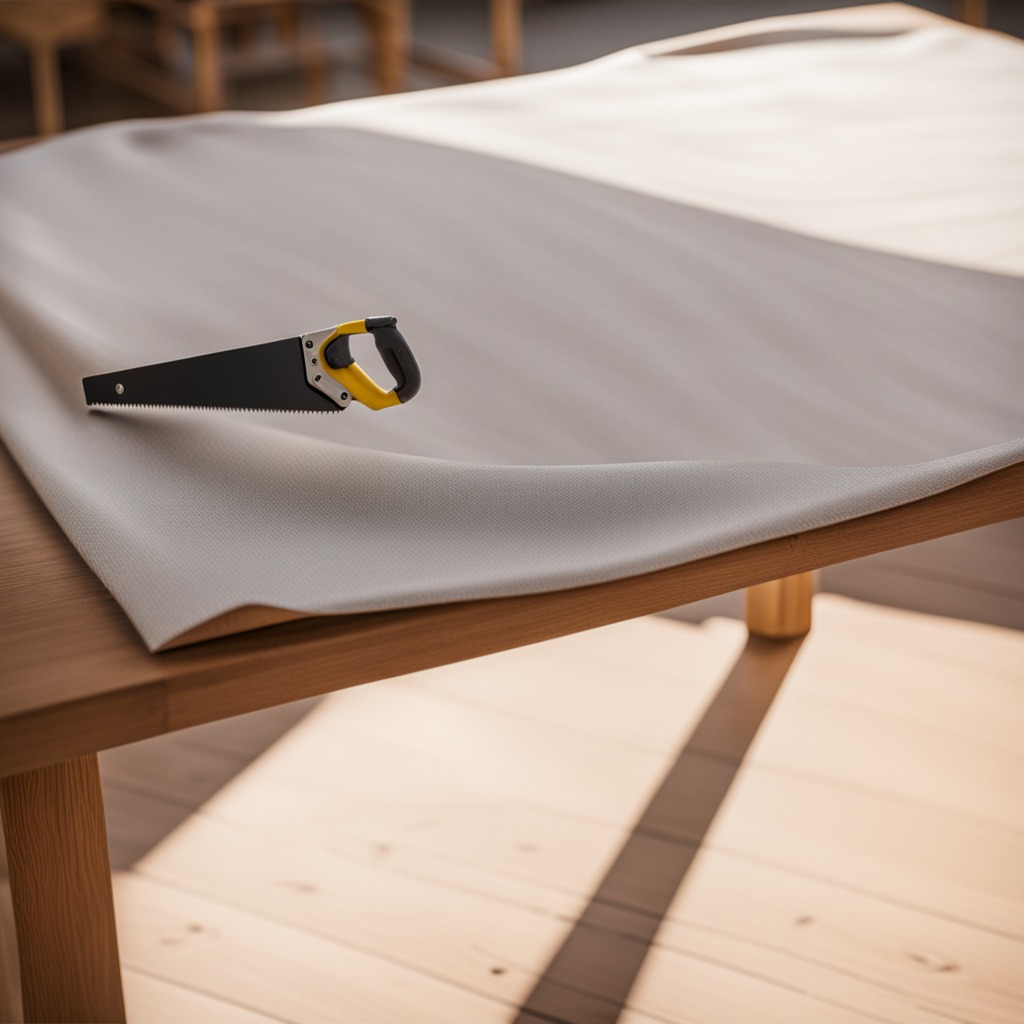
A metal saw lies on the wooden table.